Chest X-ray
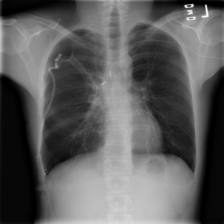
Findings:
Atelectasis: negative
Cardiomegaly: negative
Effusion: negative
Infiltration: negative
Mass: negative
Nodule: negative
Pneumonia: negative
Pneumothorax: positive
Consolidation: negative
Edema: negative
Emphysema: negative
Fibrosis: negative
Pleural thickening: negative
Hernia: negative